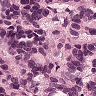
Metastatic tissue present: yes